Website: apple
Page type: address-validator
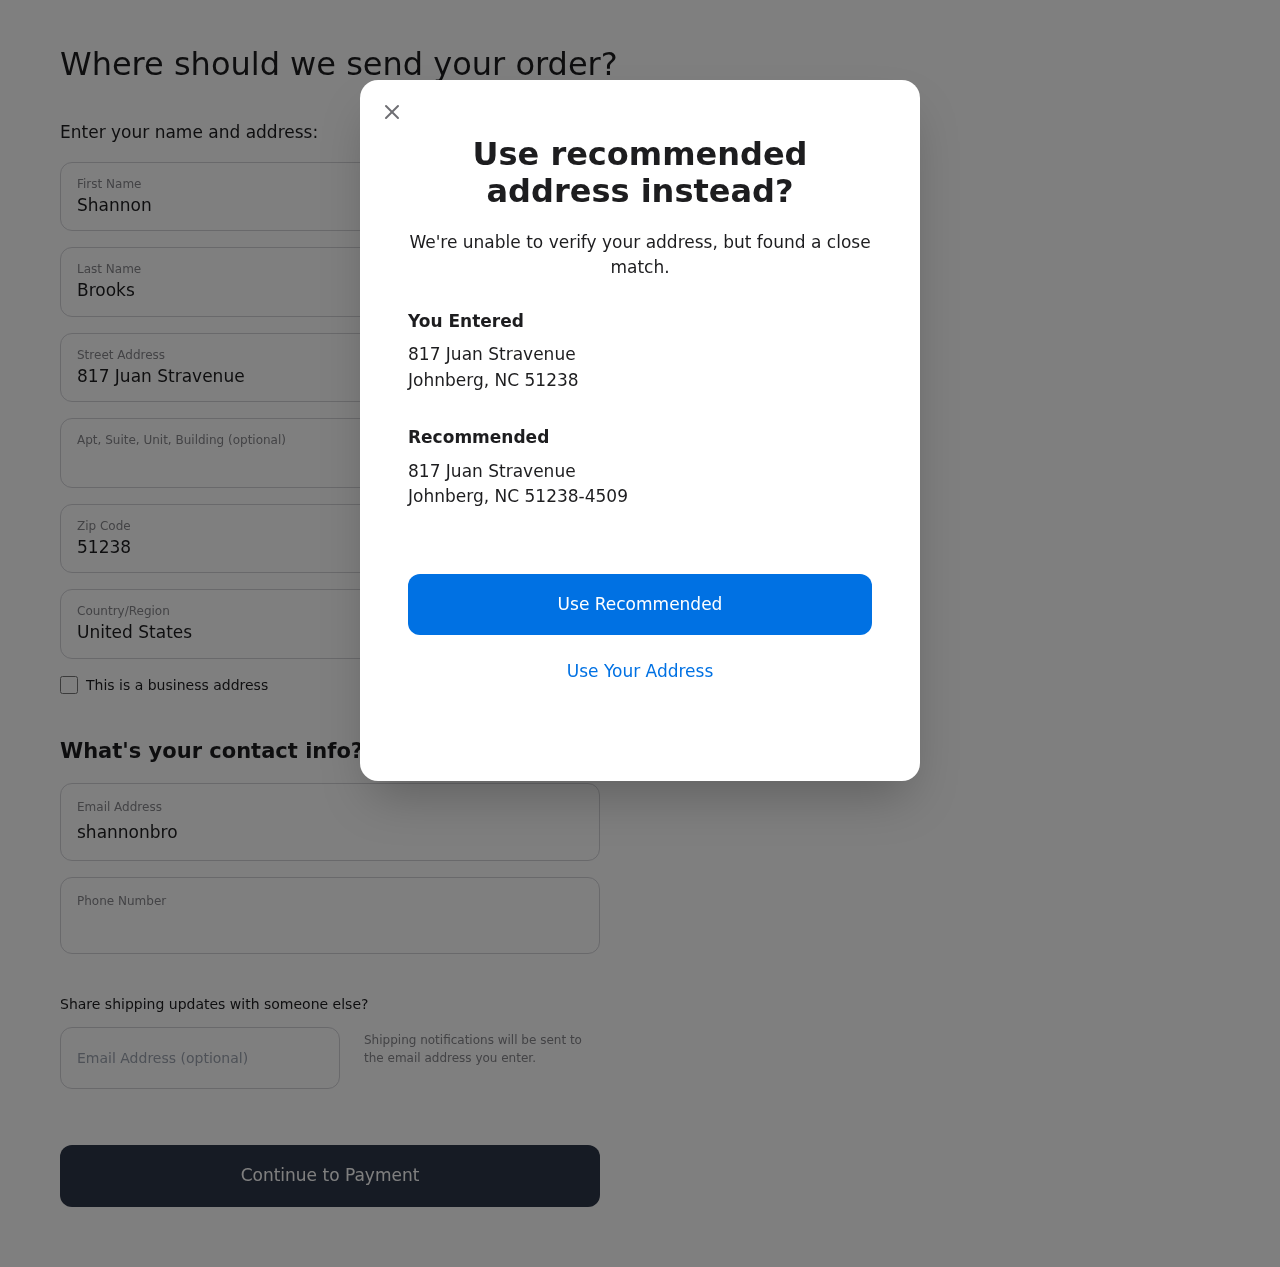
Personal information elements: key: PII_CITY
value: Johnberg
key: PII_COUNTRY
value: United States
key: PII_EMAIL
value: shannonbrooks@hotmail.com
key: PII_FIRSTNAME
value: Shannon
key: PII_GIFT_EMAIL
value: joshuaarmstrong@hotmail.com
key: PII_LASTNAME
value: Brooks
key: PII_PHONE
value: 9748205790
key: PII_POSTCODE
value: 51238
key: PII_POSTCODE_FULL
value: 51238-4509
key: PII_STATE_ABBR
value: NC
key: PII_STREET
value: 817 Juan Stravenue
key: PII_CITY2
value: Johnberg
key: PII_STATE_ABBR2
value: NC